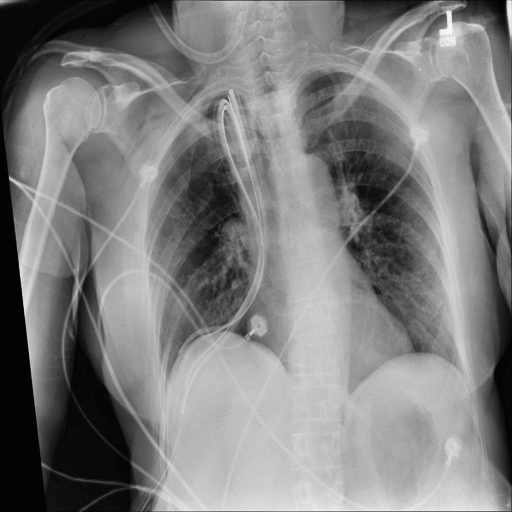
Finding: NORMAL